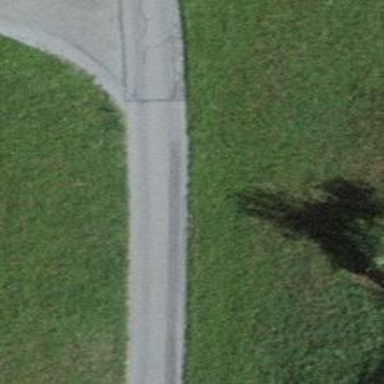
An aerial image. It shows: Unclassified road with asphalt surface.